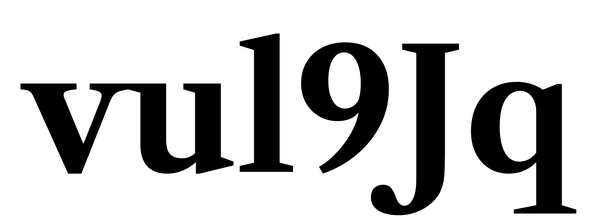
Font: LibreCaslonText_Bold